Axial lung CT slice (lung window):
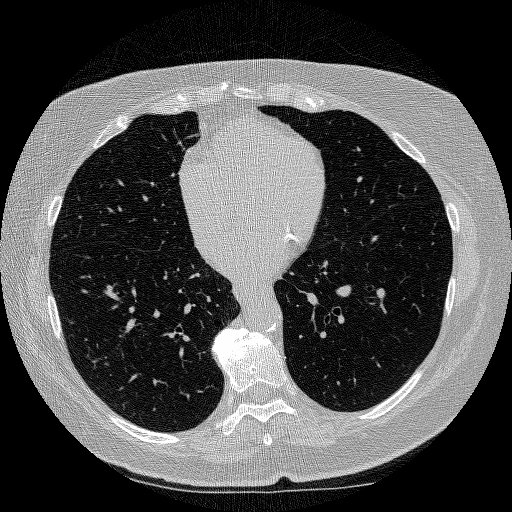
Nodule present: no